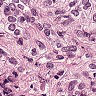
Metastatic tissue present: yes